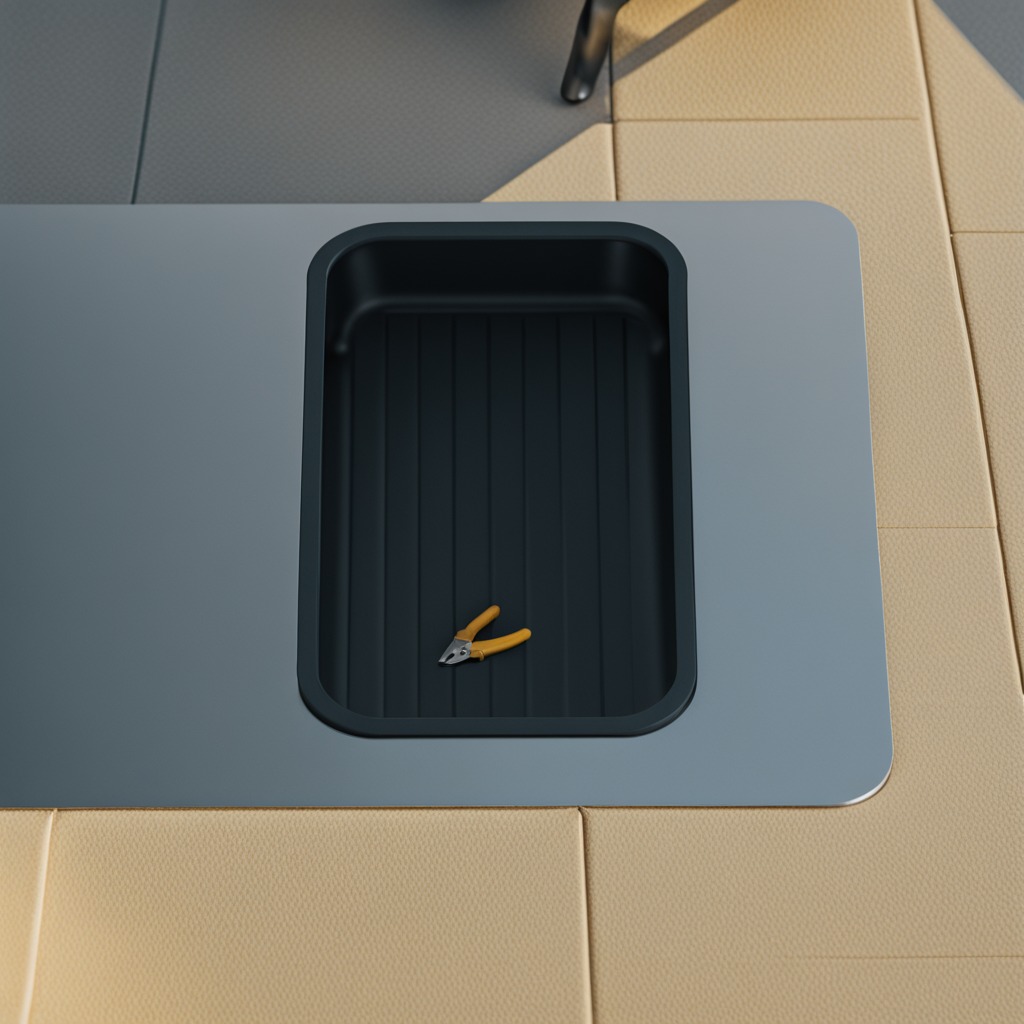
A plier is lying on a clean utility table in a temporary outdoor tool station afternoon light present textured surface